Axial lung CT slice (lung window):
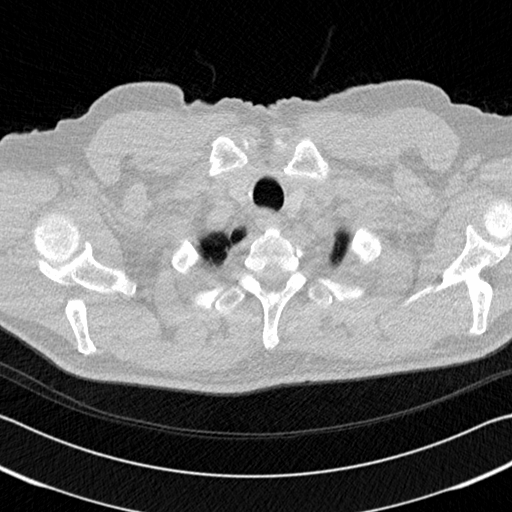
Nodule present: no